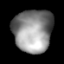
Tissue: lung
Cell type: T cells
Senescence score: 0.1875
Nuclear area (px): 1646
Mean DAPI intensity: 141.614